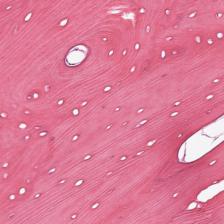
Label: Non-Tumor